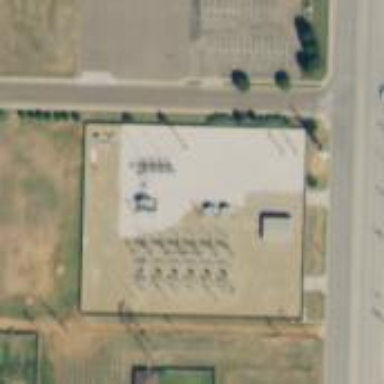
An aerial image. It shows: Distribution power substation secured by fence.